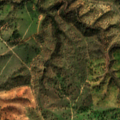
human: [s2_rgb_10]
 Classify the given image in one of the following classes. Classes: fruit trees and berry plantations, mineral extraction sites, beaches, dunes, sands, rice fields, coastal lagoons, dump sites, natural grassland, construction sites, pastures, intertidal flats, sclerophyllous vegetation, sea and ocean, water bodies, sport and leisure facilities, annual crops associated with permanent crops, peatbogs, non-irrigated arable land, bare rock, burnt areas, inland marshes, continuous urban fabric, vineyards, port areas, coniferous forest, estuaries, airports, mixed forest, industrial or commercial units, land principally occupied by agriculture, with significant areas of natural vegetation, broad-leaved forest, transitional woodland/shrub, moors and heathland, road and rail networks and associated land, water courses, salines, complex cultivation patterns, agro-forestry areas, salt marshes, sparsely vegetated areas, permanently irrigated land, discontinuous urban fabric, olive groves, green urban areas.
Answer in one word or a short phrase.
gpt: non-irrigated arable land, agro-forestry areas, broad-leaved forest